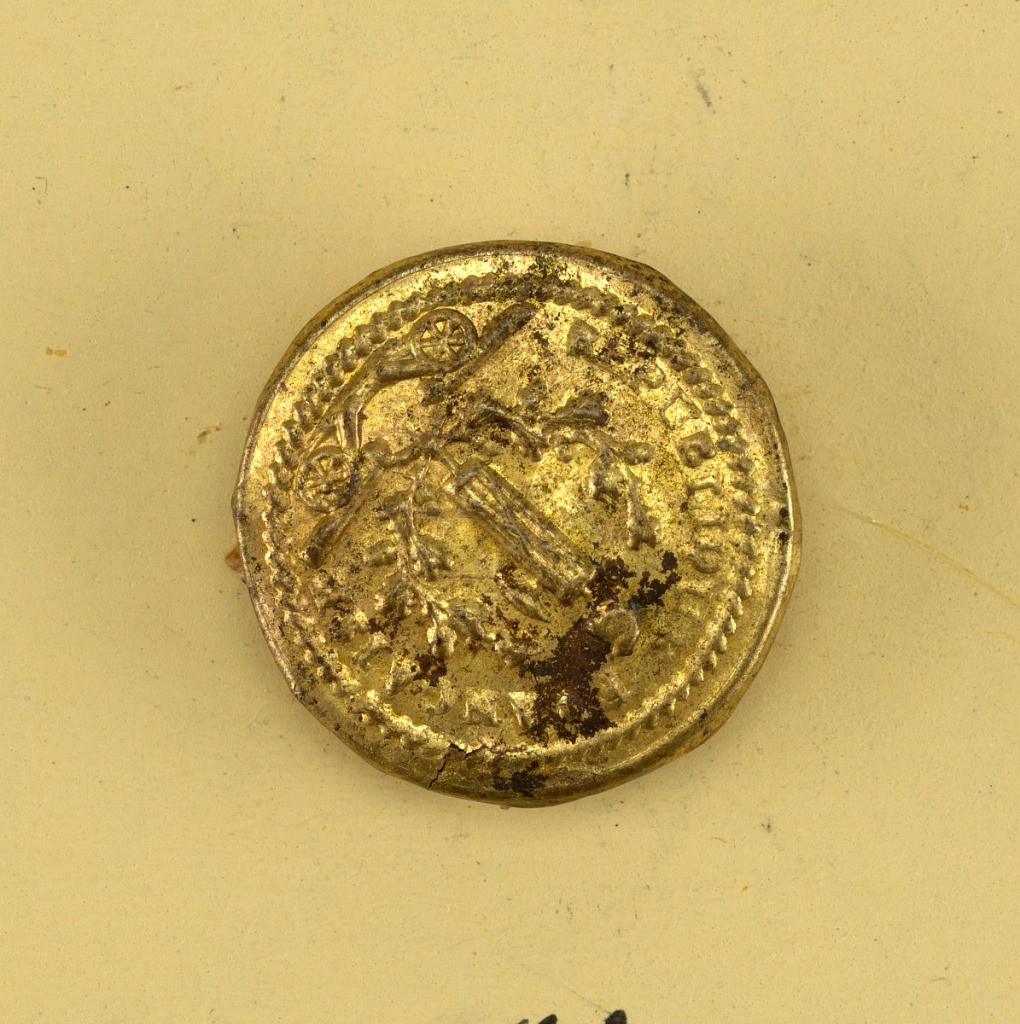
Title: Button
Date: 19th century
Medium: Foil on wood
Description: Components -a,-c are on card C